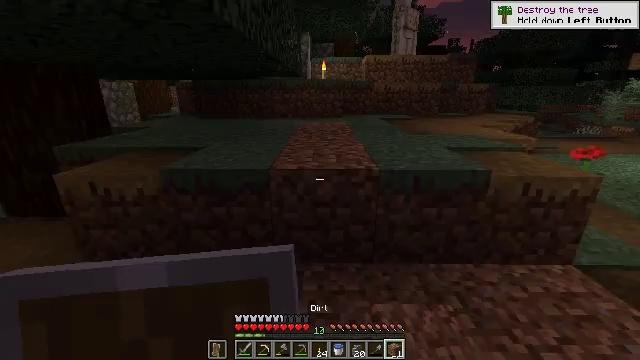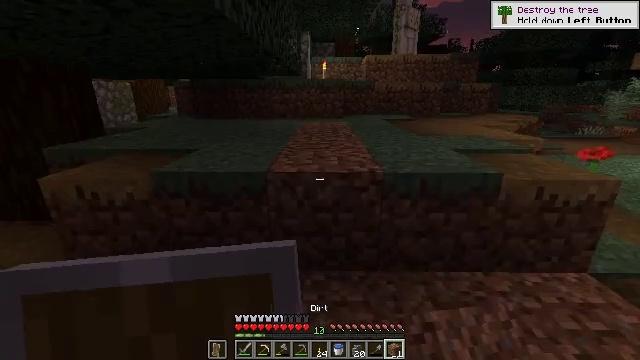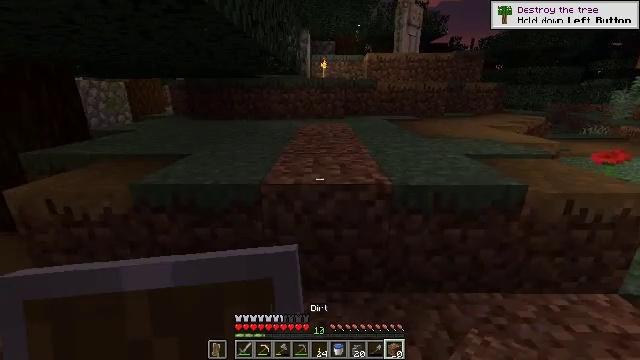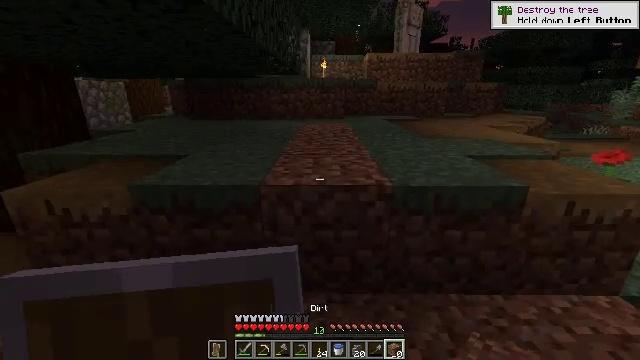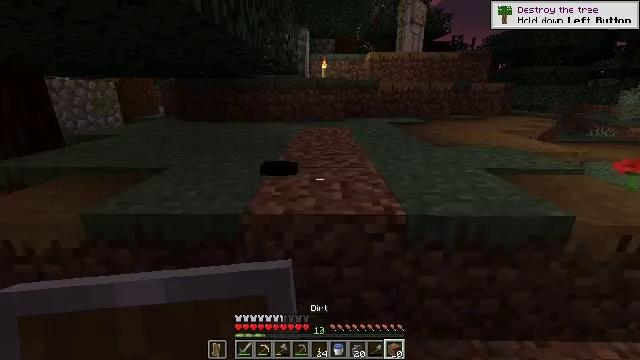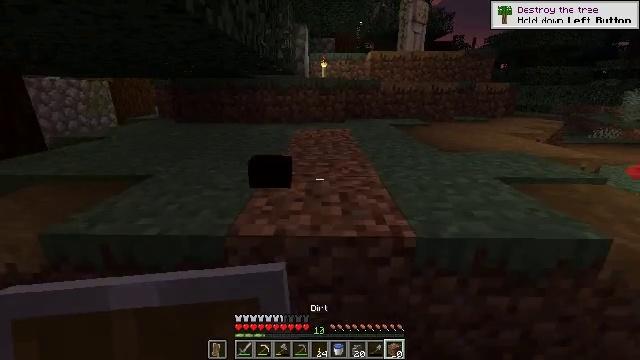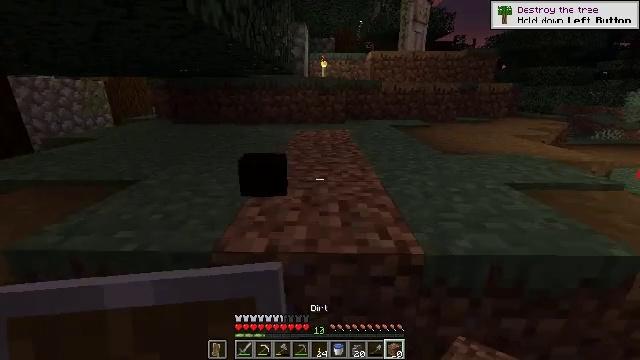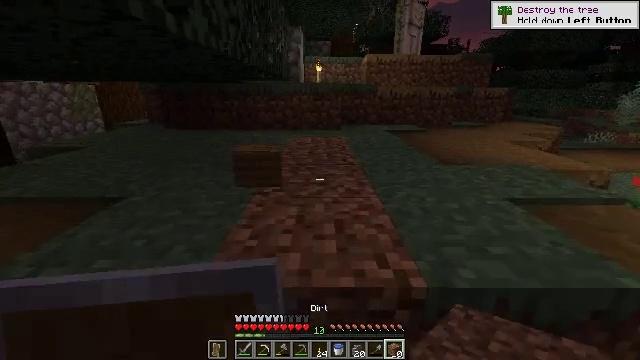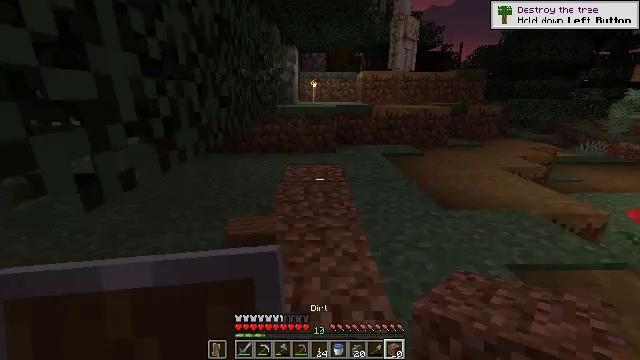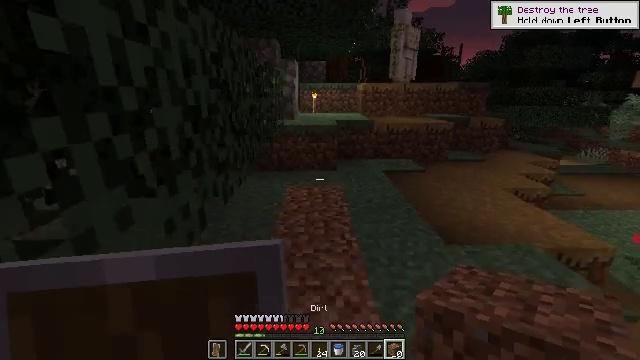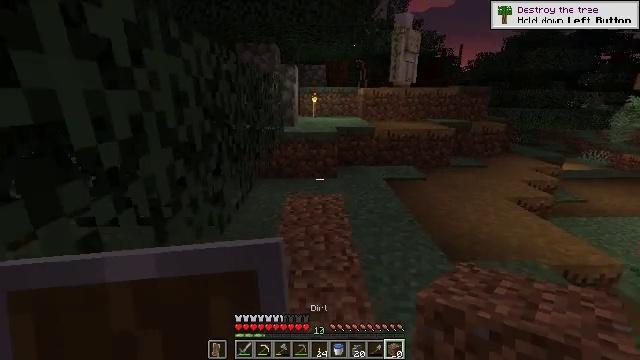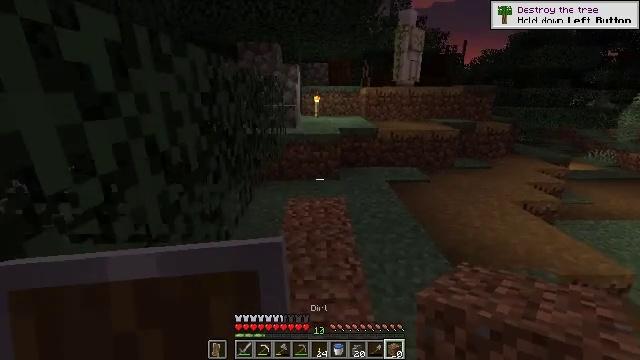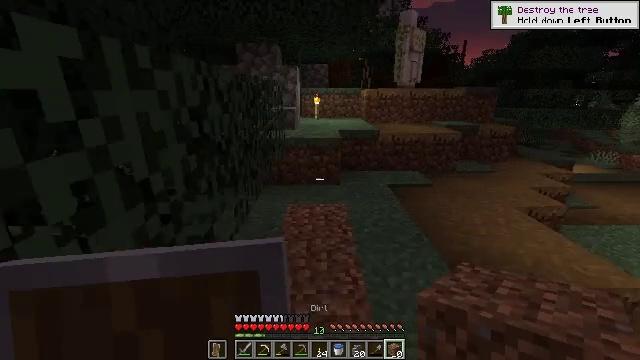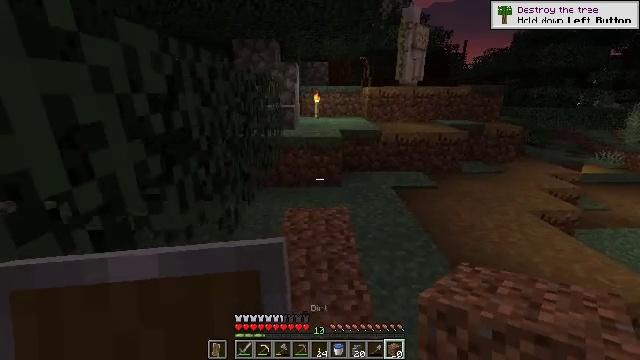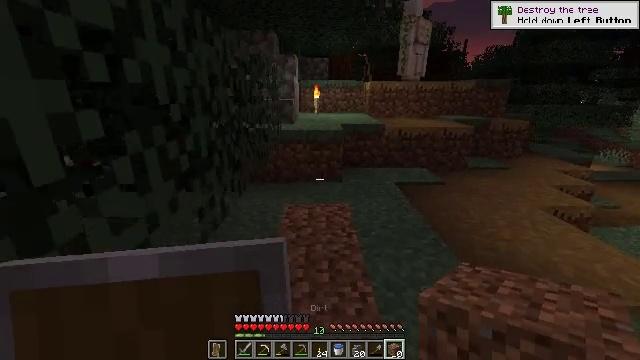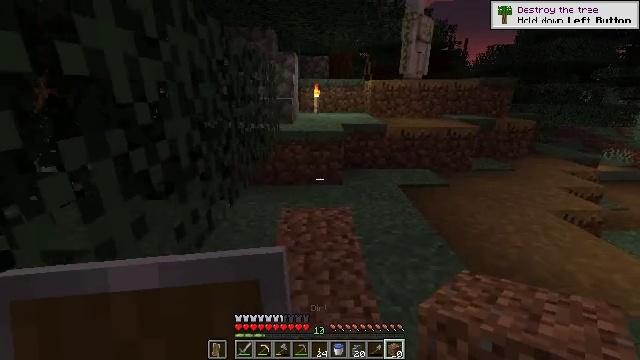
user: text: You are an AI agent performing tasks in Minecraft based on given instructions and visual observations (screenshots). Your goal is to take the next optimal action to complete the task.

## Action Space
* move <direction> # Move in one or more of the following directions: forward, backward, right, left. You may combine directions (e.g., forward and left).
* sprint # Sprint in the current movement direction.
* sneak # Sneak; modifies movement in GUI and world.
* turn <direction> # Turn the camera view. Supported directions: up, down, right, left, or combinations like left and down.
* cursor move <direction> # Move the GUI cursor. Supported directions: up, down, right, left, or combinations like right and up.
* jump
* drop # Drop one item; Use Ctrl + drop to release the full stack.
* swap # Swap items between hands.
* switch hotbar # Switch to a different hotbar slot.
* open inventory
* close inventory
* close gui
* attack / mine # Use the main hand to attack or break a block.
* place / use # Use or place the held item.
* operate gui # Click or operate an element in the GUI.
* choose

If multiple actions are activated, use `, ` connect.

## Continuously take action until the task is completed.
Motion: motion action
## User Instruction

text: Craft a smooth stone.
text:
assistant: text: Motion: move forward
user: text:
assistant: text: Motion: move forward
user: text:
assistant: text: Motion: move forward
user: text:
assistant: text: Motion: move forward
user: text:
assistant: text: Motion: move forward
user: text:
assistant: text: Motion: move forward
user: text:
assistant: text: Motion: move forward, jump
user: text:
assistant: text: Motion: move forward, turn right, jump
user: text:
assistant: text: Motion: move forward, jump
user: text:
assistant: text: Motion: move forward, jump
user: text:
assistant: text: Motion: move forward
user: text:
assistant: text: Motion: move forward
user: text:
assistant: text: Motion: move forward
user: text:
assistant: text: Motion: move forward
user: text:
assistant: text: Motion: move forward
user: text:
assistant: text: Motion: move forward
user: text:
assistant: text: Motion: move forward, turn right
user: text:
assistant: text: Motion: move forward, sprint, turn right and up
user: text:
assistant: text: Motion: move forward, sprint, turn right
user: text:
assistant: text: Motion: move forward, sprint, turn right and down
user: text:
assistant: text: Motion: move forward, turn right and down
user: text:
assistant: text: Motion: move forward, turn right
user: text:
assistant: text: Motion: move forward, turn right
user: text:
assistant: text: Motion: move forward, turn right and up
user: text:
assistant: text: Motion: move forward, turn right and up
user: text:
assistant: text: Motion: move forward, turn right and up
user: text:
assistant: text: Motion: move forward, turn right and up
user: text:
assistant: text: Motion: move forward, turn right and up
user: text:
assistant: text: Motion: move forward, turn right
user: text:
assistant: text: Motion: move forward